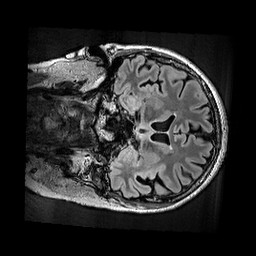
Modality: FLAIR
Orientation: coronal
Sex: female
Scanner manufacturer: siemens
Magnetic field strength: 3 T
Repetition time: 5 s
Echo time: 0.395 s